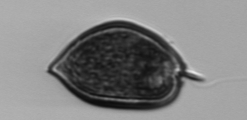
Label: Prorocentrum_micans